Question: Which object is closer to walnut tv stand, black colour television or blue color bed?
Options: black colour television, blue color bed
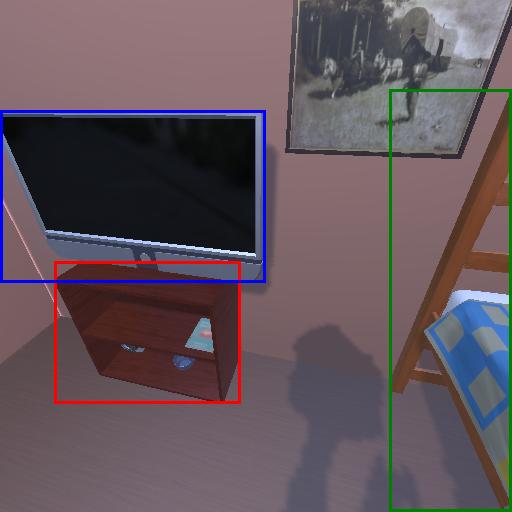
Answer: black colour television